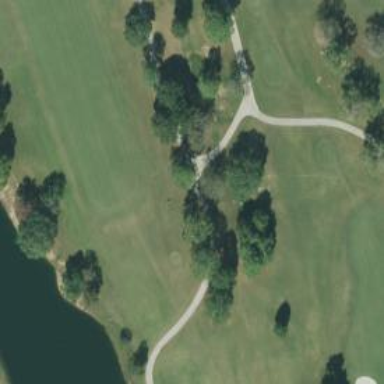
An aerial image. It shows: Path for golf carts.